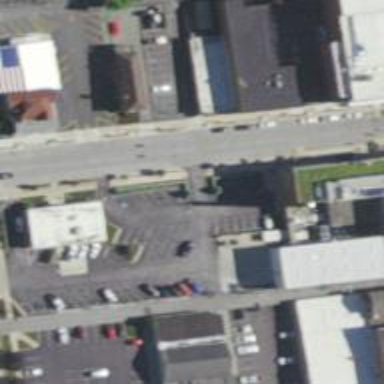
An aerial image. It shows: Commercial building.